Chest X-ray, PA view. Patient: 52 years old, sex M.
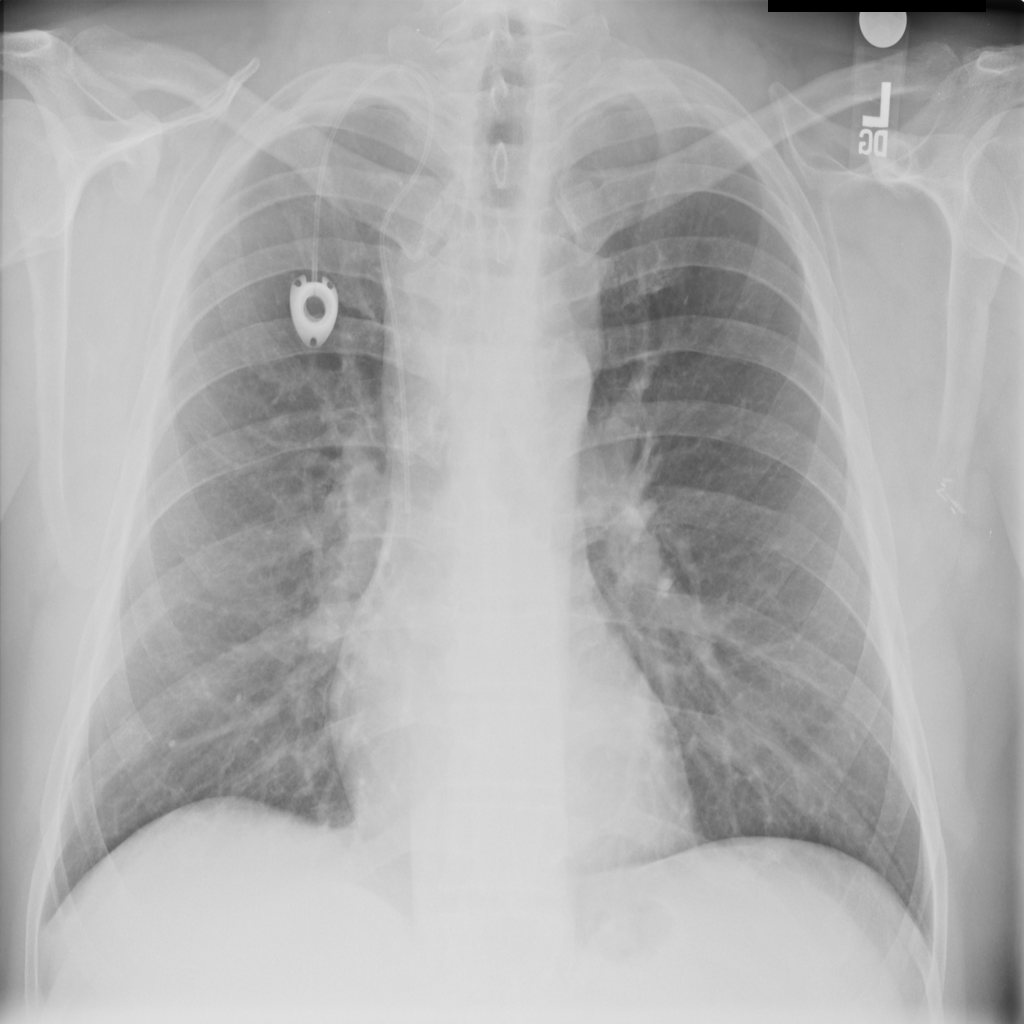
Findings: No Finding